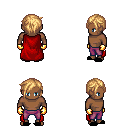
a pixel art fantasy rpg character, male body template, human, dark skin, red cape, magenta pants, light blonde pixie cut hairstyle, gold gloves, black slippers, four views (front, back, left, right), 2x2 character sprite sheet, small pixel art, hard edges, no anti-aliasing